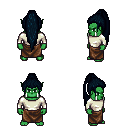
a pixel art fantasy rpg character, male body template, orc, green skin, white long-sleeve shirt, robe skirt, raven extra-long topknot hairstyle, four views (front, back, left, right), 2x2 character sprite sheet, small pixel art, hard edges, no anti-aliasing